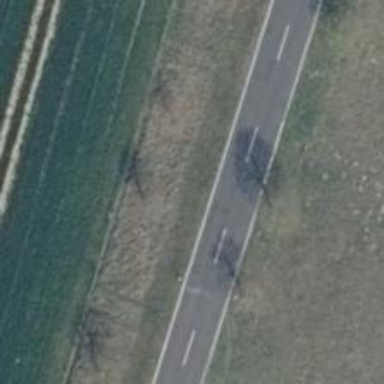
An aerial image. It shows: Row of trees in natural setting.